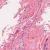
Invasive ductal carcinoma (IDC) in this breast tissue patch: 0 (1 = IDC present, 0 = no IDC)